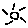
Label: sun